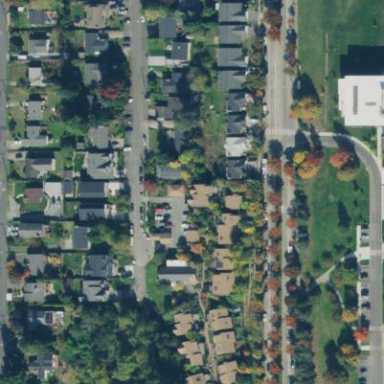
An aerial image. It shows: Residential area consisting of condominiums.